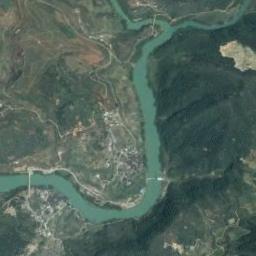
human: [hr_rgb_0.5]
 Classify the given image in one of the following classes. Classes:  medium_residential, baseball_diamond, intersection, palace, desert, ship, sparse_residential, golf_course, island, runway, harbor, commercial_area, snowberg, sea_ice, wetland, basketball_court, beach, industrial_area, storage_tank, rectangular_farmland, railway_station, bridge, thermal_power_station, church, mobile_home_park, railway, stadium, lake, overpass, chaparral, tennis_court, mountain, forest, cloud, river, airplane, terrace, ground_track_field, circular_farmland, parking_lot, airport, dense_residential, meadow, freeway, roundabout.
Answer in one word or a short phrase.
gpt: river